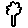
Label: tree